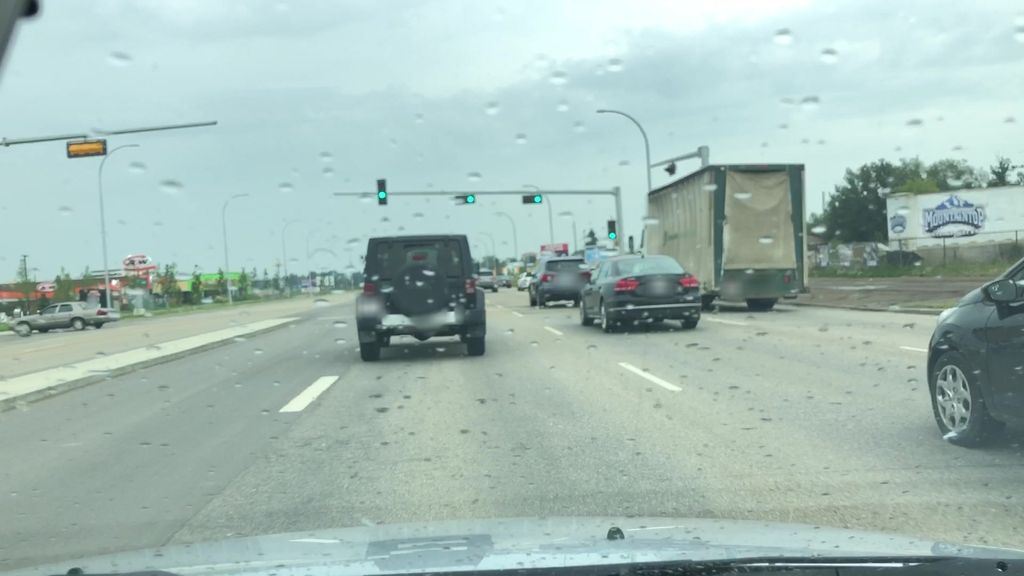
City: edmonton